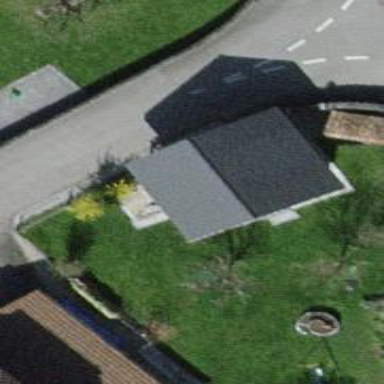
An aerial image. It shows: Shed.